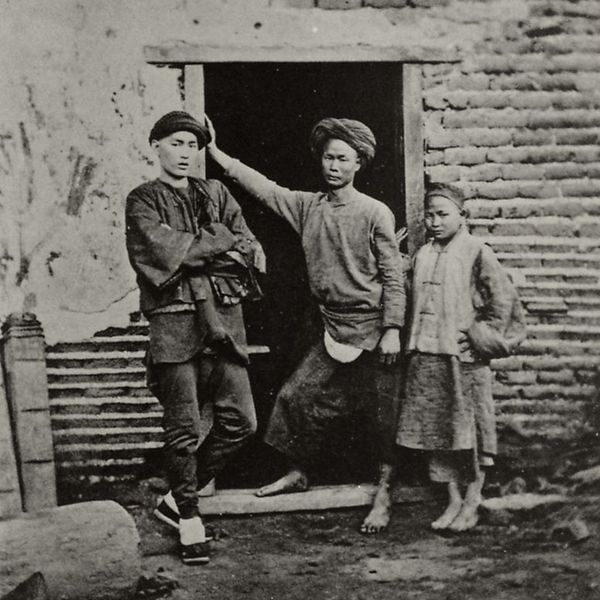
Titel: Leute aus Amoy
Künstler: John Thomson
Schlagwörter: gruppe, hand, mann, schatten, weiß, menschen, mädchen, frau, grau, holz, hut, hüte, kleid, kleider, licht, mund, männer, schwarz, strasse, tür, gebäude, haus, haube, rock, hemd, hose, jacke, jung, mütze, mützen, wand, arm, arme, blicke, gesicht, kleidung, rahmen, stehen, stein, hände, portrait, porträt, erde, stamm, hütte, boden, gewand, pose, drei, kind, personen, frontal, kinder, beine, kopfbedeckung, füße, japan, fassade, gasse, röcke, schuhe, studie, hosen, jungen, hemden, lehm, berge, dorf, mauer, ziegel, hof, treppe, mimik, türrahmen, balken, stufen, junge, weste, tor, foto, fotografie, photographie, fussboden, barfuss, eingang, orient, erdboden, jungs, porträts, mauerwerk, asien, schwarzweiß, jacken, asiatisch, kittel, gestik, posieren, löcher, photo, china, rustika, verschränkt, ziegelsteine, putz, verputzt, hubi, reise, sturz, armut, tunika, turban, aufnahme, verputz, schwelle, haustür, behausung, kopfbedekung, jugendliche, barfu, mongolei, chinesen, asiaten, fotot, schina, jugendlicher, steppjacke, himalaya, gau, anlehne, tibeth, sozialstudie, schwartweiss, ganzansicht